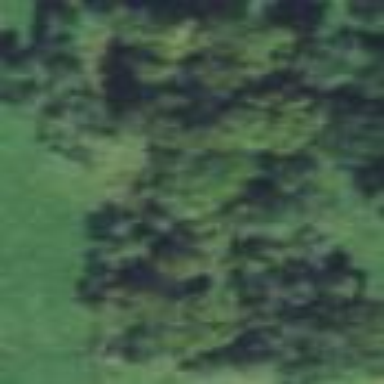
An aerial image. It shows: Forest area.